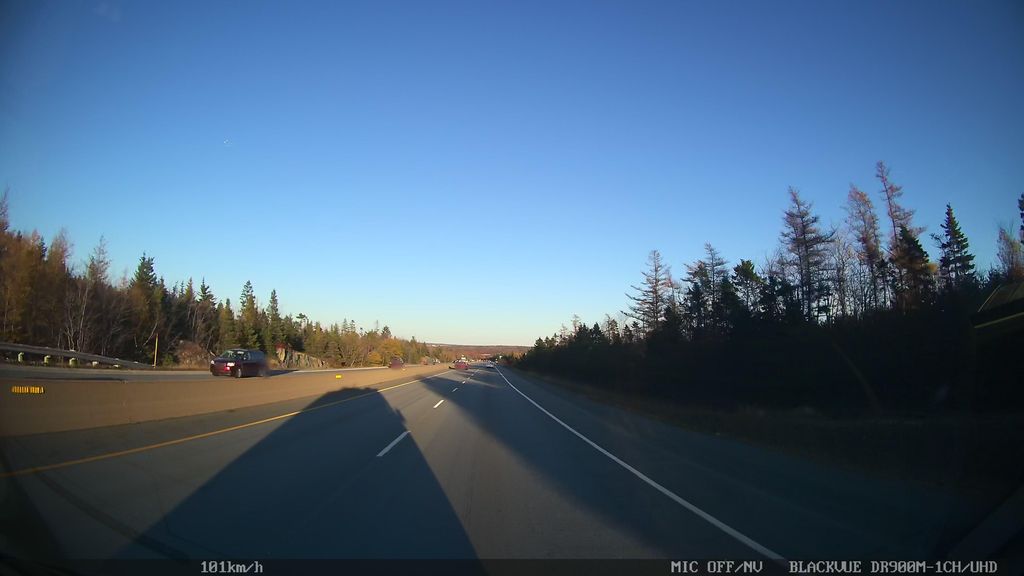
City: halifax